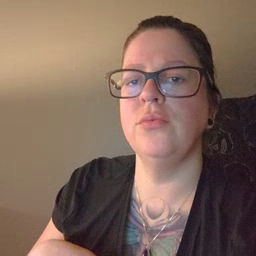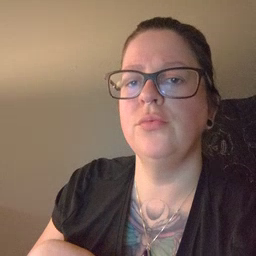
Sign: after